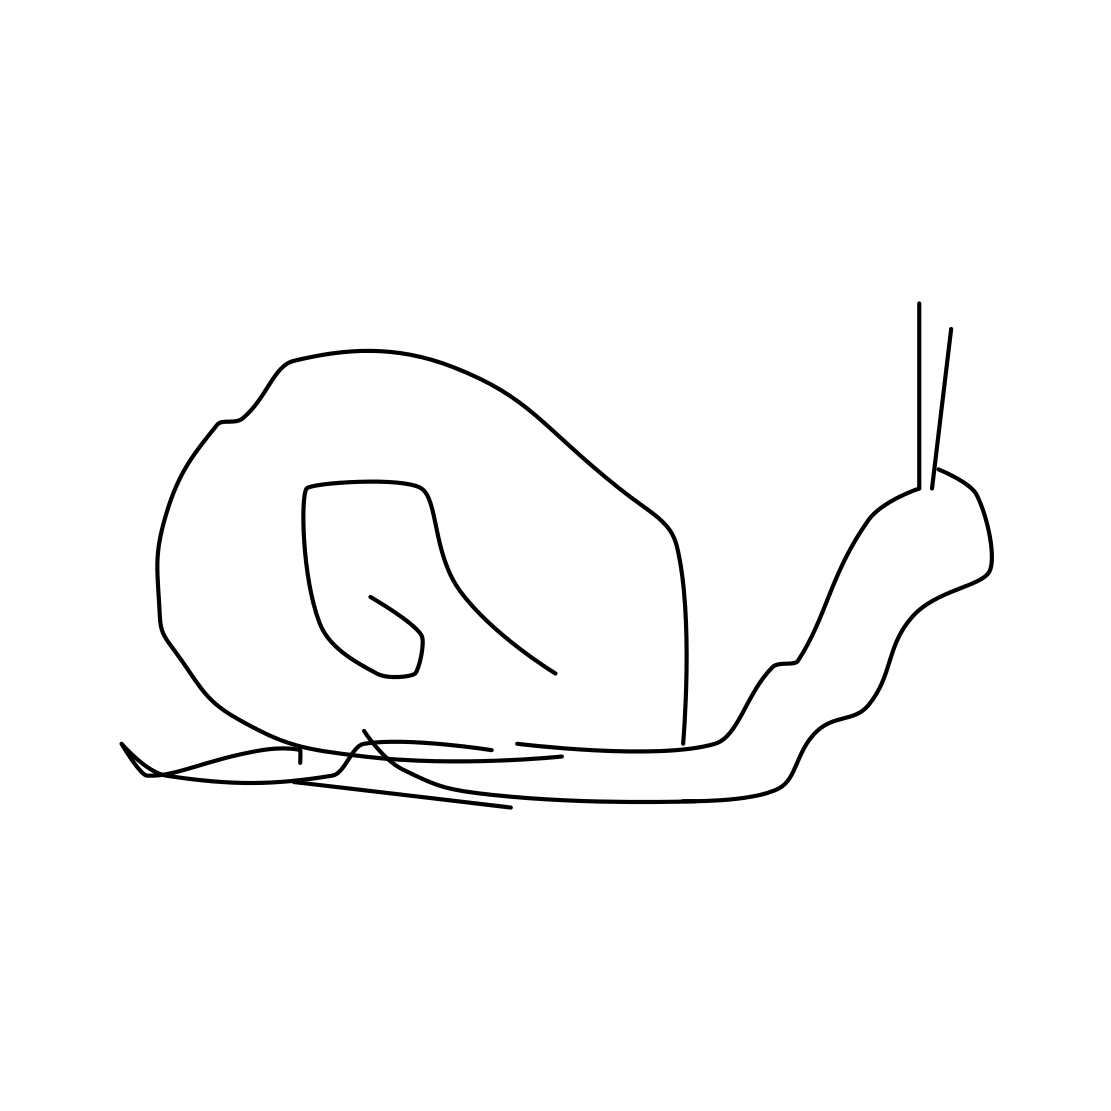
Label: snail